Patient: sex M, age 48
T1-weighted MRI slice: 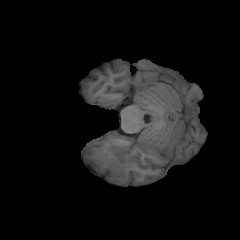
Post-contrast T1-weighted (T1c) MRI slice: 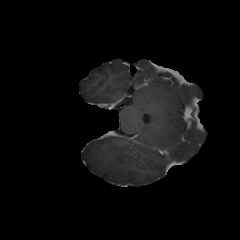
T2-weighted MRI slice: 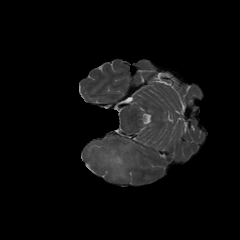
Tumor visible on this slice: yes
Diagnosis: Oligodendroglioma, IDH-mutant, 1p/19q-codeleted
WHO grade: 2